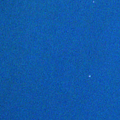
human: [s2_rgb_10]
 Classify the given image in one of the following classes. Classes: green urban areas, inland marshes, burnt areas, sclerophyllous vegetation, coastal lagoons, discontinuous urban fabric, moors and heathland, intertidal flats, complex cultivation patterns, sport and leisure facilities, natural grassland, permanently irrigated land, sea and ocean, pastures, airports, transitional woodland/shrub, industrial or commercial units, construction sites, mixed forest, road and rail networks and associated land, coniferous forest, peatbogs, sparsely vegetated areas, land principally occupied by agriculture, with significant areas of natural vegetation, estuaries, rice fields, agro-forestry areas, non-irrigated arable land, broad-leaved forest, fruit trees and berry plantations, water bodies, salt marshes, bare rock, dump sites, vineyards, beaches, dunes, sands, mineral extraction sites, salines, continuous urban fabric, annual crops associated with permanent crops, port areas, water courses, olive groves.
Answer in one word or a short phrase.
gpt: sea and ocean